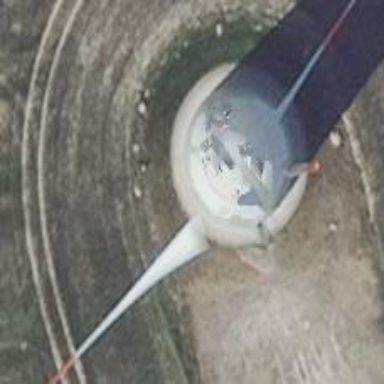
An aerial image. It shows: Wind generator using horizontal axis wind turbines.